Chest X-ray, AP view. Patient: 21 years old, sex M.
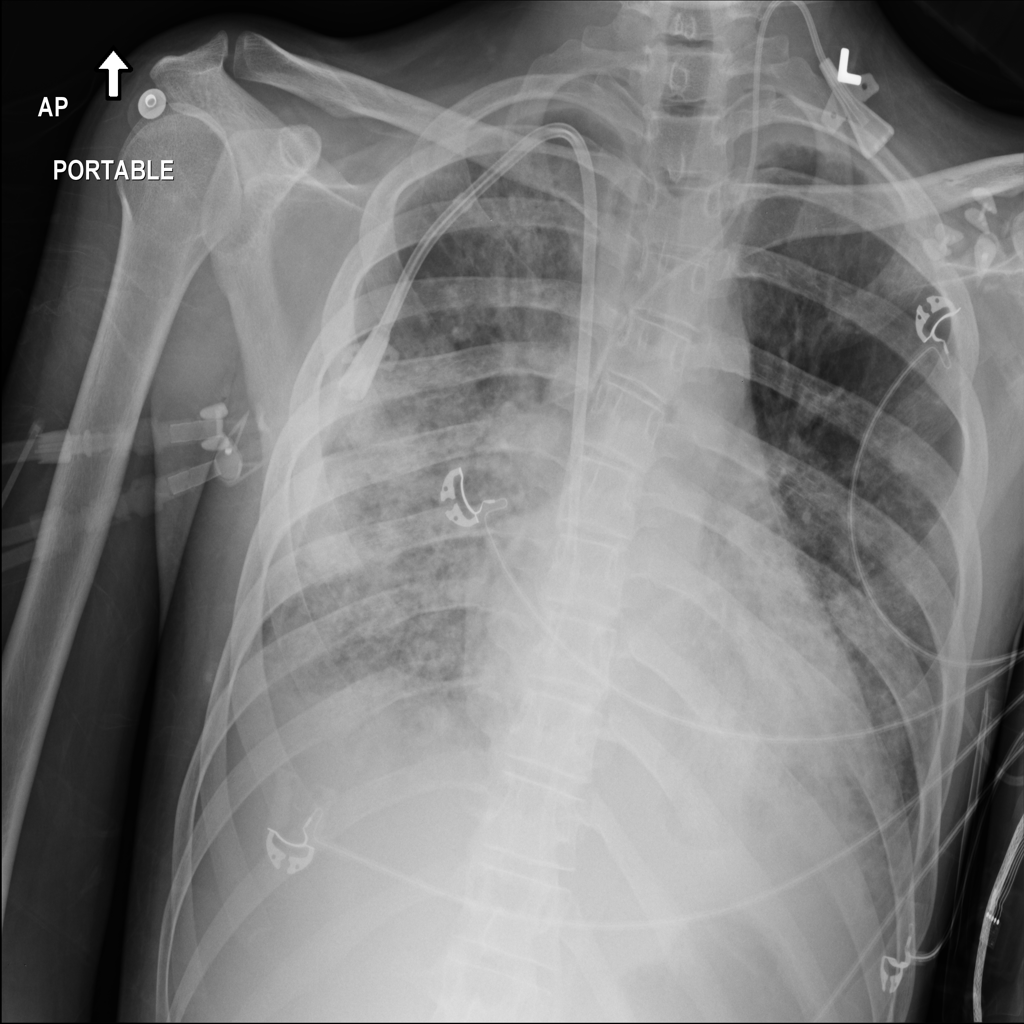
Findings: Consolidation, Infiltration